Aerial crown-view tile of a tropical tree (Barro Colorado Island, Panama), acquired 20250217:
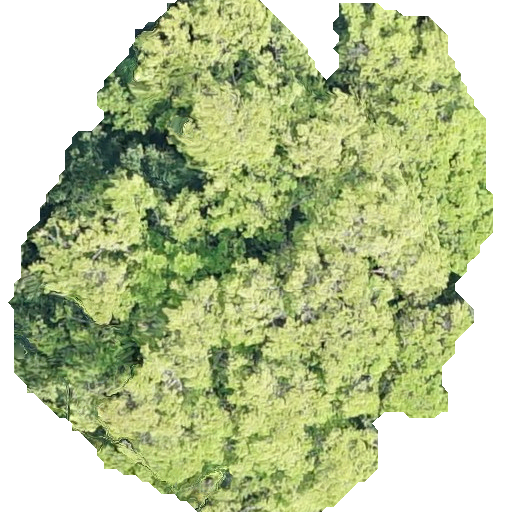
Species: Terminalia amazonia
GBIF accepted scientific name: Terminalia amazonica
Crown area: 277.414 m²